Question: So this is my folder structure -
In the root folder, I also have a .htaccess and an adaptive-images.php file. The htaccess tells the 'base' level website to use adaptive images to serve its images at a lower res for lower res screens.
However, a site within an 'another website' folder is not showing images now. This is the site in question <URL>
It's saying that it cannot find the adaptive-images file in it's parent folder.
I don't want adaptive images on this website. I don't know why it says it can't find the adaptive images file, when the base level site is using it just fine.
Is the base level htaccess affecting all the other sites in folders?
Anyone know how to fix?
Thanks
EDIT:
the .htacess in the root
'''
# Use PHP5.4 as default
AddHandler application/x-httpd-php54 .php
# enable expirations
ExpiresActive On
ExpiresDefault "modification plus 3 weeks"
ExpiresByType image/gif "modification plus 3 week"
ExpiresByType image/png "modification plus 3 week"
ExpiresByType image/jpeg "modification plus 3 week"
ExpiresByType image/pjpeg "modification plus 3 week"
ExpiresByType text/javascript "modification plus 3 week"
ExpiresByType text/html "modification"
ExpiresByType text/css "modification"
ExpiresByType application/javascript "modification plus 3 week"
# compress text, HTML, JavaScript, CSS, and XML
AddOutputFilterByType DEFLATE text/plain
AddOutputFilterByType DEFLATE text/html
AddOutputFilterByType DEFLATE text/xml
AddOutputFilterByType DEFLATE text/css
AddOutputFilterByType DEFLATE application/xml
AddOutputFilterByType DEFLATE application/xhtml+xml
AddOutputFilterByType DEFLATE application/rss+xml
AddOutputFilterByType DEFLATE application/javascript
AddOutputFilterByType DEFLATE application/x-javascript
# remove browser bugs
BrowserMatch ^Mozilla/4 gzip-only-text/html
BrowserMatch ^Mozilla/4\.0[678] no-gzip
BrowserMatch MSIE !no-gzip !gzip-only-text/html
Header append Vary User-Agent
<IfModule mod_rewrite.c>
# For security reasons, Option followsymlinks cannot be overridden.
# Options +FollowSymlinks
Options +SymLinksIfOwnerMatch
RewriteEngine On
# Adaptive-Images -----------------------------------------------------------------------------------
# Add any directories you wish to omit from the Adaptive-Images process on a new line, as follows:
# RewriteCond %{REQUEST_URI} !ignore-this-directory
# RewriteCond %{REQUEST_URI} !and-ignore-this-directory-too
RewriteCond %{REQUEST_URI} !assets
# don't apply the AI behaviour to images inside AI's cache folder:
RewriteCond %{REQUEST_URI} !ai-cache
# Send any GIF, JPG, or PNG request that IS NOT stored inside one of the above directories
# to adaptive-images.php so we can select appropriately sized versions
RewriteRule \.(?:jpe?g|gif|png)$ adaptive-images.php
# END Adaptive-Images -------------------------------------------------------------------------------
</IfModule>
'''
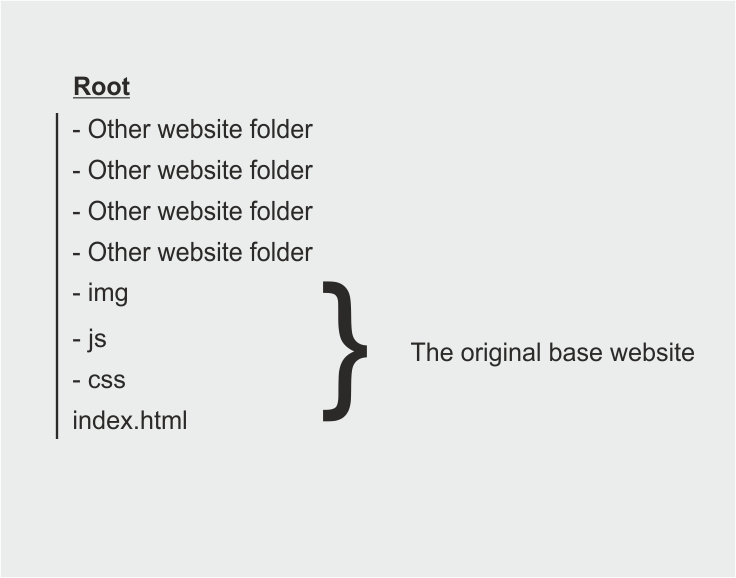
Answer: If you don't want adaptive images at all, you can just delete (or add # before rules).
'''
RewriteCond %{REQUEST_URI} !assets
RewriteCond %{REQUEST_URI} !ai-cache
RewriteRule \.(?:jpe?g|gif|png)$ adaptive-images.php
'''
If it's just for one domain, you can add line before RewriteRule:
'''
RewriteCond %{HTTP_HOST} !^www\.exemple\.com$ [NC]
# your actual RewriteRule:
RewriteRule \.(?:jpe?g|gif|png)$ adaptive-images.php
'''